Question: How to add colored line on rgba (.png) image using opencv?
I tried following but line drawn is transparent.
'''
import cv2
image = cv2.imread("/content/drive/My Drive/universe-fg.png",-1)
from google.colab.patches import cv2_imshow
image2 = cv2.resize(image,(150,150))
cv2.line(image2, (20, 30), (100, 80), (255, 255, 0), 10)
cv2_imshow(image2)
'''
The result:

using cv2 version 4.1.2
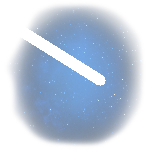
Answer: Your mistake is that you need to specify an opaque alpha value in your line color. So use (255, 255, 0, 255) rather than (255, 255, 0). The latter assumes a value of 0 (transparent) when not specified.
So here is how to do that in Python/OpenCV.
Input:
<URL>
'''
import cv2
import numpy as np
# load transparent image
img = cv2.imread('blue_circle.png', cv2.IMREAD_UNCHANGED)
hh, ww = img.shape[:2]
# draw colored line as opaque
result = img.copy()
cv2.line(result, (20, 30), (100, 80), (255, 255, 0, 255), 10)
# save result
cv2.imwrite('blue_circle_line.png', result)
# display result, though it won't show transparency
cv2.imshow("IMAGE", img)
cv2.imshow("RESULT", result)
cv2.waitKey(0)
cv2.destroyAllWindows()
'''
<URL>